Question: Mouse events and scroll events behave in different ways

Mouse Events:
1. The event is captured by mainStage
2. The event is captured by mainStage
3. The event is not captured
Scroll Events:
1. The event is captured by mainStage
2. The event is captured by secondStage
3. The event is not captured
Is there any way that transparent secondStage does not capture scroll events?
My code:
'''
Pane mainPane = new Pane(new Label("Main Stage"));
mainPane.setPrefSize(300, 300);
mainStage.setScene(new Scene(mainPane));
Stage secondStage = new Stage();
Pane secondPane = new Pane(new Label("Second Stage"));
secondPane.setBackground(new Background(new BackgroundFill(Color.TRANSPARENT, CornerRadii.EMPTY, Insets.EMPTY)));
secondPane.setBorder(new Border(
new BorderStroke(Color.BLACK, BorderStrokeStyle.SOLID, CornerRadii.EMPTY, new BorderWidths(2))));
secondPane.setPrefSize(300, 300);
secondStage.setScene(new Scene(secondPane, Color.TRANSPARENT));
secondStage.initStyle(StageStyle.TRANSPARENT);
mainStage.getScene().setOnScroll(event -> System.out.println("Scroll in main stage"));
secondStage.getScene().setOnScroll(event -> System.out.println("Scroll in second stage"));
mainStage.getScene().setOnMouseClicked(event -> System.out.println("Click in main stage"));
secondStage.getScene().setOnMouseClicked(event -> System.out.println("Click in second stage"));
mainStage.show();
secondStage.show();
'''
Java version: 1.8.0_201 (64 bits), Windows 10
edit:
The example is a simplification with only two windows. Fire the event programmatically implies discovering which stage is immediately lower and that is another problem in itself.
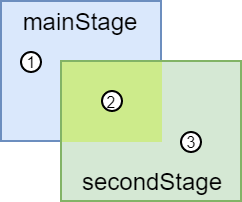
Answer: It might be a great coincidence, that we also came with the same solution of transparent window because of not having the feature of managing z-index of stages. And We encountered the exact same issue as yours. ie, scroll events not propagating to underlying Stages. We used the below approach, not sure whether this can help you:
Firstly, We constructed a Singleton class that keeps a reference of Node that is currently hovered on.
Then, when we create any normal stage, we include the below handlers to the scene of that new stage. The key thing here is that, the mouse events are still able to pass through the transparent stage to the underlying window, keep track of node which sits under the mouse.
'''
scene.addEventFilter(MouseEvent.MOUSE_EXITED_TARGET, e -> {
hoverNode.set(null);
});
scene.addEventFilter(MouseEvent.MOUSE_MOVED, e -> {
hoverNode.set(e.getTarget());
});
'''
In the scene of the transparent window, we included the below handlers to delegate the scroll events to the underlying node.
'''
scene.addEventFilter(ScrollEvent.SCROLL, e -> {
if (hoverNode.get() != null) {
Event.fireEvent(hoverNode.get(), e);
}
});
scene.addEventHandler(ScrollEvent.SCROLL, e -> {
if (hoverNode.get() != null) {
Event.fireEvent(hoverNode.get(), e);
}
});
'''
I am pretty sure this is not the most desired way. But this addressed our issue. :)
Below is the quick demo code of what I mean.
'''
import javafx.application.Application;
import javafx.beans.property.DoubleProperty;
import javafx.beans.property.SimpleDoubleProperty;
import javafx.event.Event;
import javafx.event.EventTarget;
import javafx.geometry.Insets;
import javafx.geometry.Rectangle2D;
import javafx.scene.Cursor;
import javafx.scene.Group;
import javafx.scene.Node;
import javafx.scene.Scene;
import javafx.scene.control.Button;
import javafx.scene.control.CheckBox;
import javafx.scene.control.Label;
import javafx.scene.control.ScrollPane;
import javafx.scene.input.MouseEvent;
import javafx.scene.input.ScrollEvent;
import javafx.scene.layout.BorderPane;
import javafx.scene.layout.HBox;
import javafx.scene.layout.Pane;
import javafx.scene.layout.VBox;
import javafx.scene.paint.Color;
import javafx.stage.Screen;
import javafx.stage.Stage;
import javafx.stage.StageStyle;
import java.util.stream.IntStream;
public class ScrollThroughTransparentStage_Demo extends Application {
@Override
public void start(Stage stage) throws Exception {
stage.setTitle("Main Window");
VBox root = new VBox(buildScrollPane());
root.setStyle("-fx-background-color:#888888;");
root.setSpacing(10);
root.setPadding(new Insets(10));
Button normalStageBtn = new Button("Normal Stage");
normalStageBtn.setOnAction(e -> {
Stage normalStage = new Stage();
normalStage.initOwner(stage);
Scene normalScene = new Scene(buildScrollPane(), 300, 300);
addHandlers(normalScene);
normalStage.setScene(normalScene);
normalStage.show();
});
CheckBox allowScrollThrough = new CheckBox("Allow scroll through transparency");
allowScrollThrough.setSelected(true);
HBox buttons = new HBox(normalStageBtn);
buttons.setSpacing(20);
root.getChildren().addAll(allowScrollThrough,buttons);
Scene scene = new Scene(root, 600, 600);
addHandlers(scene);
stage.setScene(scene);
stage.show();
/* Transparent Stage */
Stage transparentStage = new Stage();
transparentStage.initOwner(stage);
transparentStage.initStyle(StageStyle.TRANSPARENT);
Pane mainRoot = new Pane();
Pane transparentRoot = new Pane(mainRoot);
transparentRoot.setStyle("-fx-background-color:transparent;");
Scene transparentScene = new Scene(transparentRoot, Color.TRANSPARENT);
transparentStage.setScene(transparentScene);
transparentScene.addEventFilter(ScrollEvent.SCROLL, e -> {
if (allowScrollThrough.isSelected() && HoverNodeSingleton.getInstance().getHoverNode() != null) {
Event.fireEvent(HoverNodeSingleton.getInstance().getHoverNode(), e);
}
});
transparentScene.addEventHandler(ScrollEvent.SCROLL, e -> {
if (allowScrollThrough.isSelected() && HoverNodeSingleton.getInstance().getHoverNode() != null) {
Event.fireEvent(HoverNodeSingleton.getInstance().getHoverNode(), e);
}
});
determineStageSize(transparentStage, mainRoot);
transparentStage.show();
Button transparentStageBtn = new Button("Transparent Stage");
transparentStageBtn.setOnAction(e -> {
MiniStage miniStage = new MiniStage(mainRoot);
ScrollPane scrollPane = buildScrollPane();
scrollPane.setPrefSize(300, 300);
miniStage.setContent(scrollPane);
miniStage.show();
});
buttons.getChildren().add(transparentStageBtn);
}
private static void determineStageSize(Stage stage, Node root) {
DoubleProperty width = new SimpleDoubleProperty();
DoubleProperty height = new SimpleDoubleProperty();
DoubleProperty shift = new SimpleDoubleProperty();
Screen.getScreens().forEach(screen -> {
Rectangle2D bounds = screen.getVisualBounds();
width.set(width.get() + bounds.getWidth());
if (bounds.getHeight() > height.get()) {
height.set(bounds.getHeight());
}
if (bounds.getMinX() < shift.get()) {
shift.set(bounds.getMinX());
}
});
stage.setX(shift.get());
stage.setY(0);
stage.setWidth(width.get());
stage.setHeight(height.get());
root.setTranslateX(-1 * shift.get());
}
private void addHandlers(Scene scene) {
scene.addEventFilter(MouseEvent.MOUSE_EXITED_TARGET, e -> {
HoverNodeSingleton.getInstance().setHoverNode(null);
});
scene.addEventFilter(MouseEvent.MOUSE_MOVED, e -> {
HoverNodeSingleton.getInstance().setHoverNode(e.getTarget());
});
}
private ScrollPane buildScrollPane() {
VBox vb = new VBox();
vb.setSpacing(10);
vb.setPadding(new Insets(15));
IntStream.rangeClosed(1, 100).forEach(i -> vb.getChildren().add(new Label(i + "")));
ScrollPane scrollPane = new ScrollPane(vb);
return scrollPane;
}
class MiniStage extends Group {
private Pane parent;
double sceneX, sceneY, layoutX, layoutY;
protected BorderPane windowPane;
private BorderPane windowTitleBar;
private Label labelTitle;
private Button buttonClose;
public MiniStage(Pane parent) {
this.parent = parent;
buildRootNode();
getChildren().add(windowPane);
addEventHandler(MouseEvent.MOUSE_PRESSED, e -> toFront());
}
@Override
public void toFront() {
parent.getChildren().remove(this);
parent.getChildren().add(this);
}
public void setContent(Node content) {
// Computing the bounds of the content before rendering
Group grp = new Group(content);
new Scene(grp);
grp.applyCss();
grp.requestLayout();
double width = grp.getLayoutBounds().getWidth();
double height = grp.getLayoutBounds().getHeight() + 30; // 30 title bar height
grp.getChildren().clear();
windowPane.setCenter(content);
// Centering the stage
Rectangle2D screenBounds = Screen.getPrimary().getBounds();
setX(screenBounds.getWidth() / 2 - width / 2);
setY(screenBounds.getHeight() / 2 - height / 2);
}
public Node getContent() {
return windowPane.getCenter();
}
public void setX(double x) {
setLayoutX(x);
}
public void setY(double y) {
setLayoutY(y);
}
public void show() {
if (!parent.getChildren().contains(this)) {
parent.getChildren().add(this);
}
}
public void hide() {
parent.getChildren().remove(this);
}
private void buildRootNode() {
windowPane = new BorderPane();
windowPane.setStyle("-fx-border-width:2px;-fx-border-color:#444444;");
labelTitle = new Label("Mini Stage");
labelTitle.setStyle("-fx-font-weight:bold;");
labelTitle.setMaxHeight(Double.MAX_VALUE);
buttonClose = new Button("X");
buttonClose.setFocusTraversable(false);
buttonClose.setStyle("-fx-background-color:red;-fx-background-radius:0;-fx-background-insets:0;");
buttonClose.setOnMouseClicked(evt -> hide());
windowTitleBar = new BorderPane();
windowTitleBar.setStyle("-fx-border-width: 0 0 2px 0;-fx-border-color:#444444;-fx-background-color:#BBBBBB");
windowTitleBar.setLeft(labelTitle);
windowTitleBar.setRight(buttonClose);
windowTitleBar.setPadding(new Insets(0, 0, 0, 10));
windowTitleBar.getStyleClass().add("nonfocus-title-bar");
windowPane.setTop(windowTitleBar);
assignTitleBarEvents();
}
private void assignTitleBarEvents() {
windowTitleBar.setOnMousePressed(this::recordWindowLocation);
windowTitleBar.setOnMouseDragged(this::moveWindow);
windowTitleBar.setOnMouseReleased(this::resetMousePointer);
}
private final void recordWindowLocation(final MouseEvent event) {
sceneX = event.getSceneX();
sceneY = event.getSceneY();
layoutX = getLayoutX();
layoutY = getLayoutY();
getScene().setCursor(Cursor.MOVE);
}
private final void resetMousePointer(final MouseEvent event) {
// Updating the new layout positions
setLayoutX(layoutX + getTranslateX());
setLayoutY(layoutY + getTranslateY());
// Resetting the translate positions
setTranslateX(0);
setTranslateY(0);
getScene().setCursor(Cursor.DEFAULT);
}
private final void moveWindow(final MouseEvent event) {
double offsetX = event.getSceneX() - sceneX;
double offsetY = event.getSceneY() - sceneY;
setTranslateX(offsetX);
setTranslateY(offsetY);
event.consume();
}
}
}
/**
* Singleton class.
*/
class HoverNodeSingleton {
private static HoverNodeSingleton INSTANCE = new HoverNodeSingleton();
private EventTarget hoverNode;
private HoverNodeSingleton() {
}
public static HoverNodeSingleton getInstance() {
return INSTANCE;
}
public EventTarget getHoverNode() {
return hoverNode;
}
public void setHoverNode(EventTarget hoverNode) {
this.hoverNode = hoverNode;
}
}
'''